Question: Okay, so I open the explorer with ':Sex' and I am presented with this screen:

How do I 'touch' a new empty file inside 'spec/matchers/action_dispatch'? I.e create a file in the directory the explorer is currently inside?
If you're wondering where I got that path from, look at the bottom left of the screen cap.
It would also be cool to do this in the explorer:
'''
<d> spec/matcher/action_dispatch/my_folder/my_file.rb
'''
Unfortunately, while that creates the desired directory structure, 'my_file.rb' is not an empty file but a 5th directory.
How do I touch files in vim's editor?
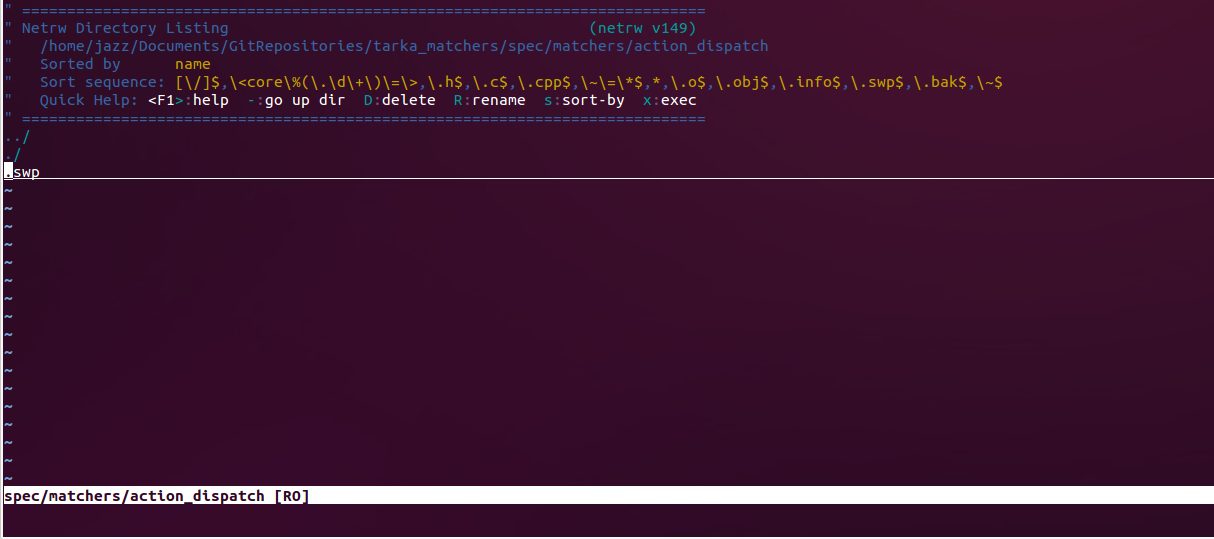
Answer: Press the '%' key. See also the help at ':h netrw-createfile'